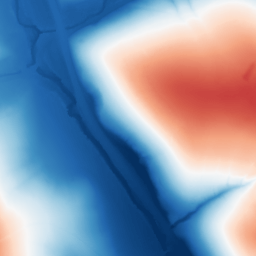
Category: trend_removal
Decomposition family: polynomial
Decomposition parameters: degree: 1
Upsampling method: quartic
Upsampling parameters: scale: 8
Upsampling scale: 8